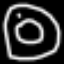
Label: donut